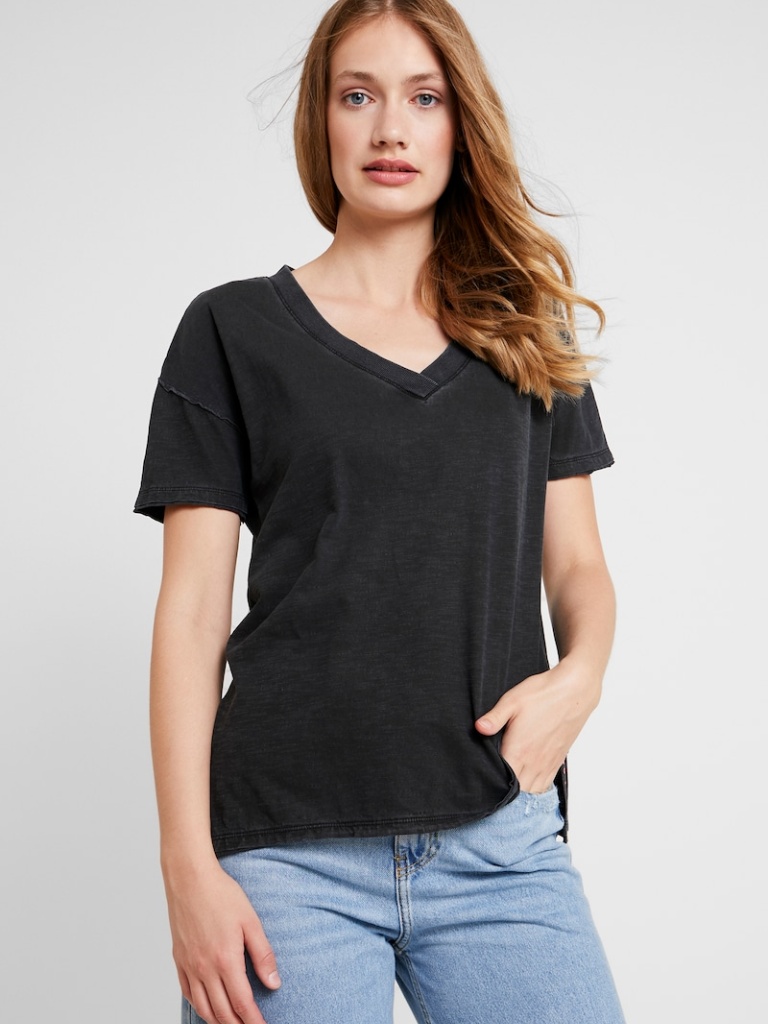
cotton relaxed short sleeve hip length Untucked v-neck t-shirt